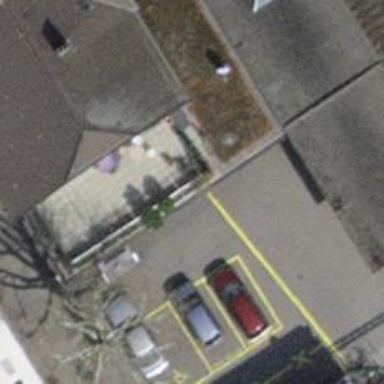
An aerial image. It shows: Flat-roofed commercial building.